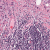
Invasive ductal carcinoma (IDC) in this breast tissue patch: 1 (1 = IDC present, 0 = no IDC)